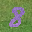
Label: 8